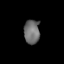
Tissue: lung
Cell type: Epithelial cells
Senescence score: 0.2254
Nuclear area (px): 376
Mean DAPI intensity: 108.888